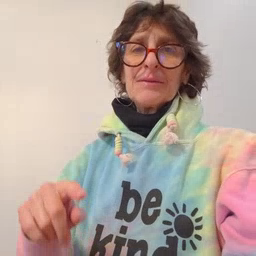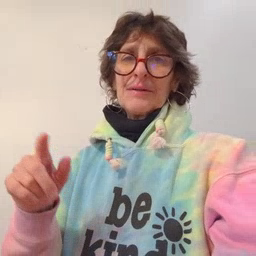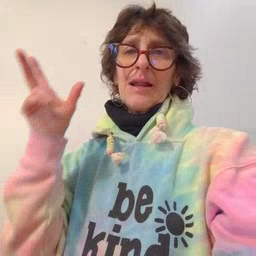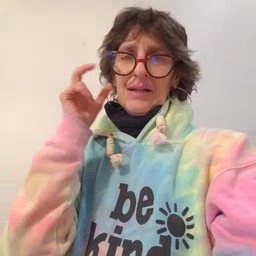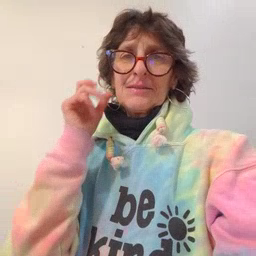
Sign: hear